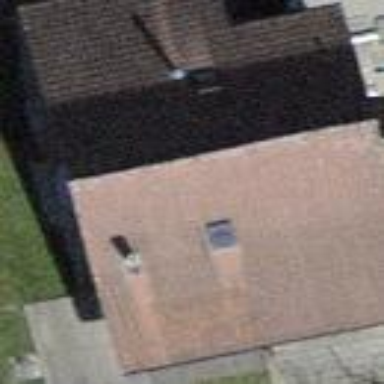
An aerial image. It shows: Building with tile roof.